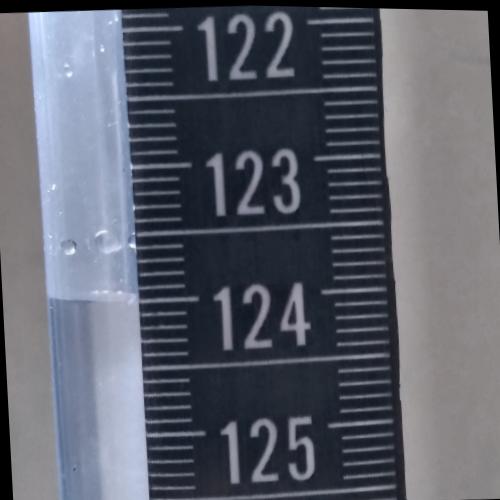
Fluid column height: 124.0 cm